Question:
Please can anyone help with acheiving such a menu w horizontal swipe with the marked pen options ?
Thanks alot
Any help would be appreciated.
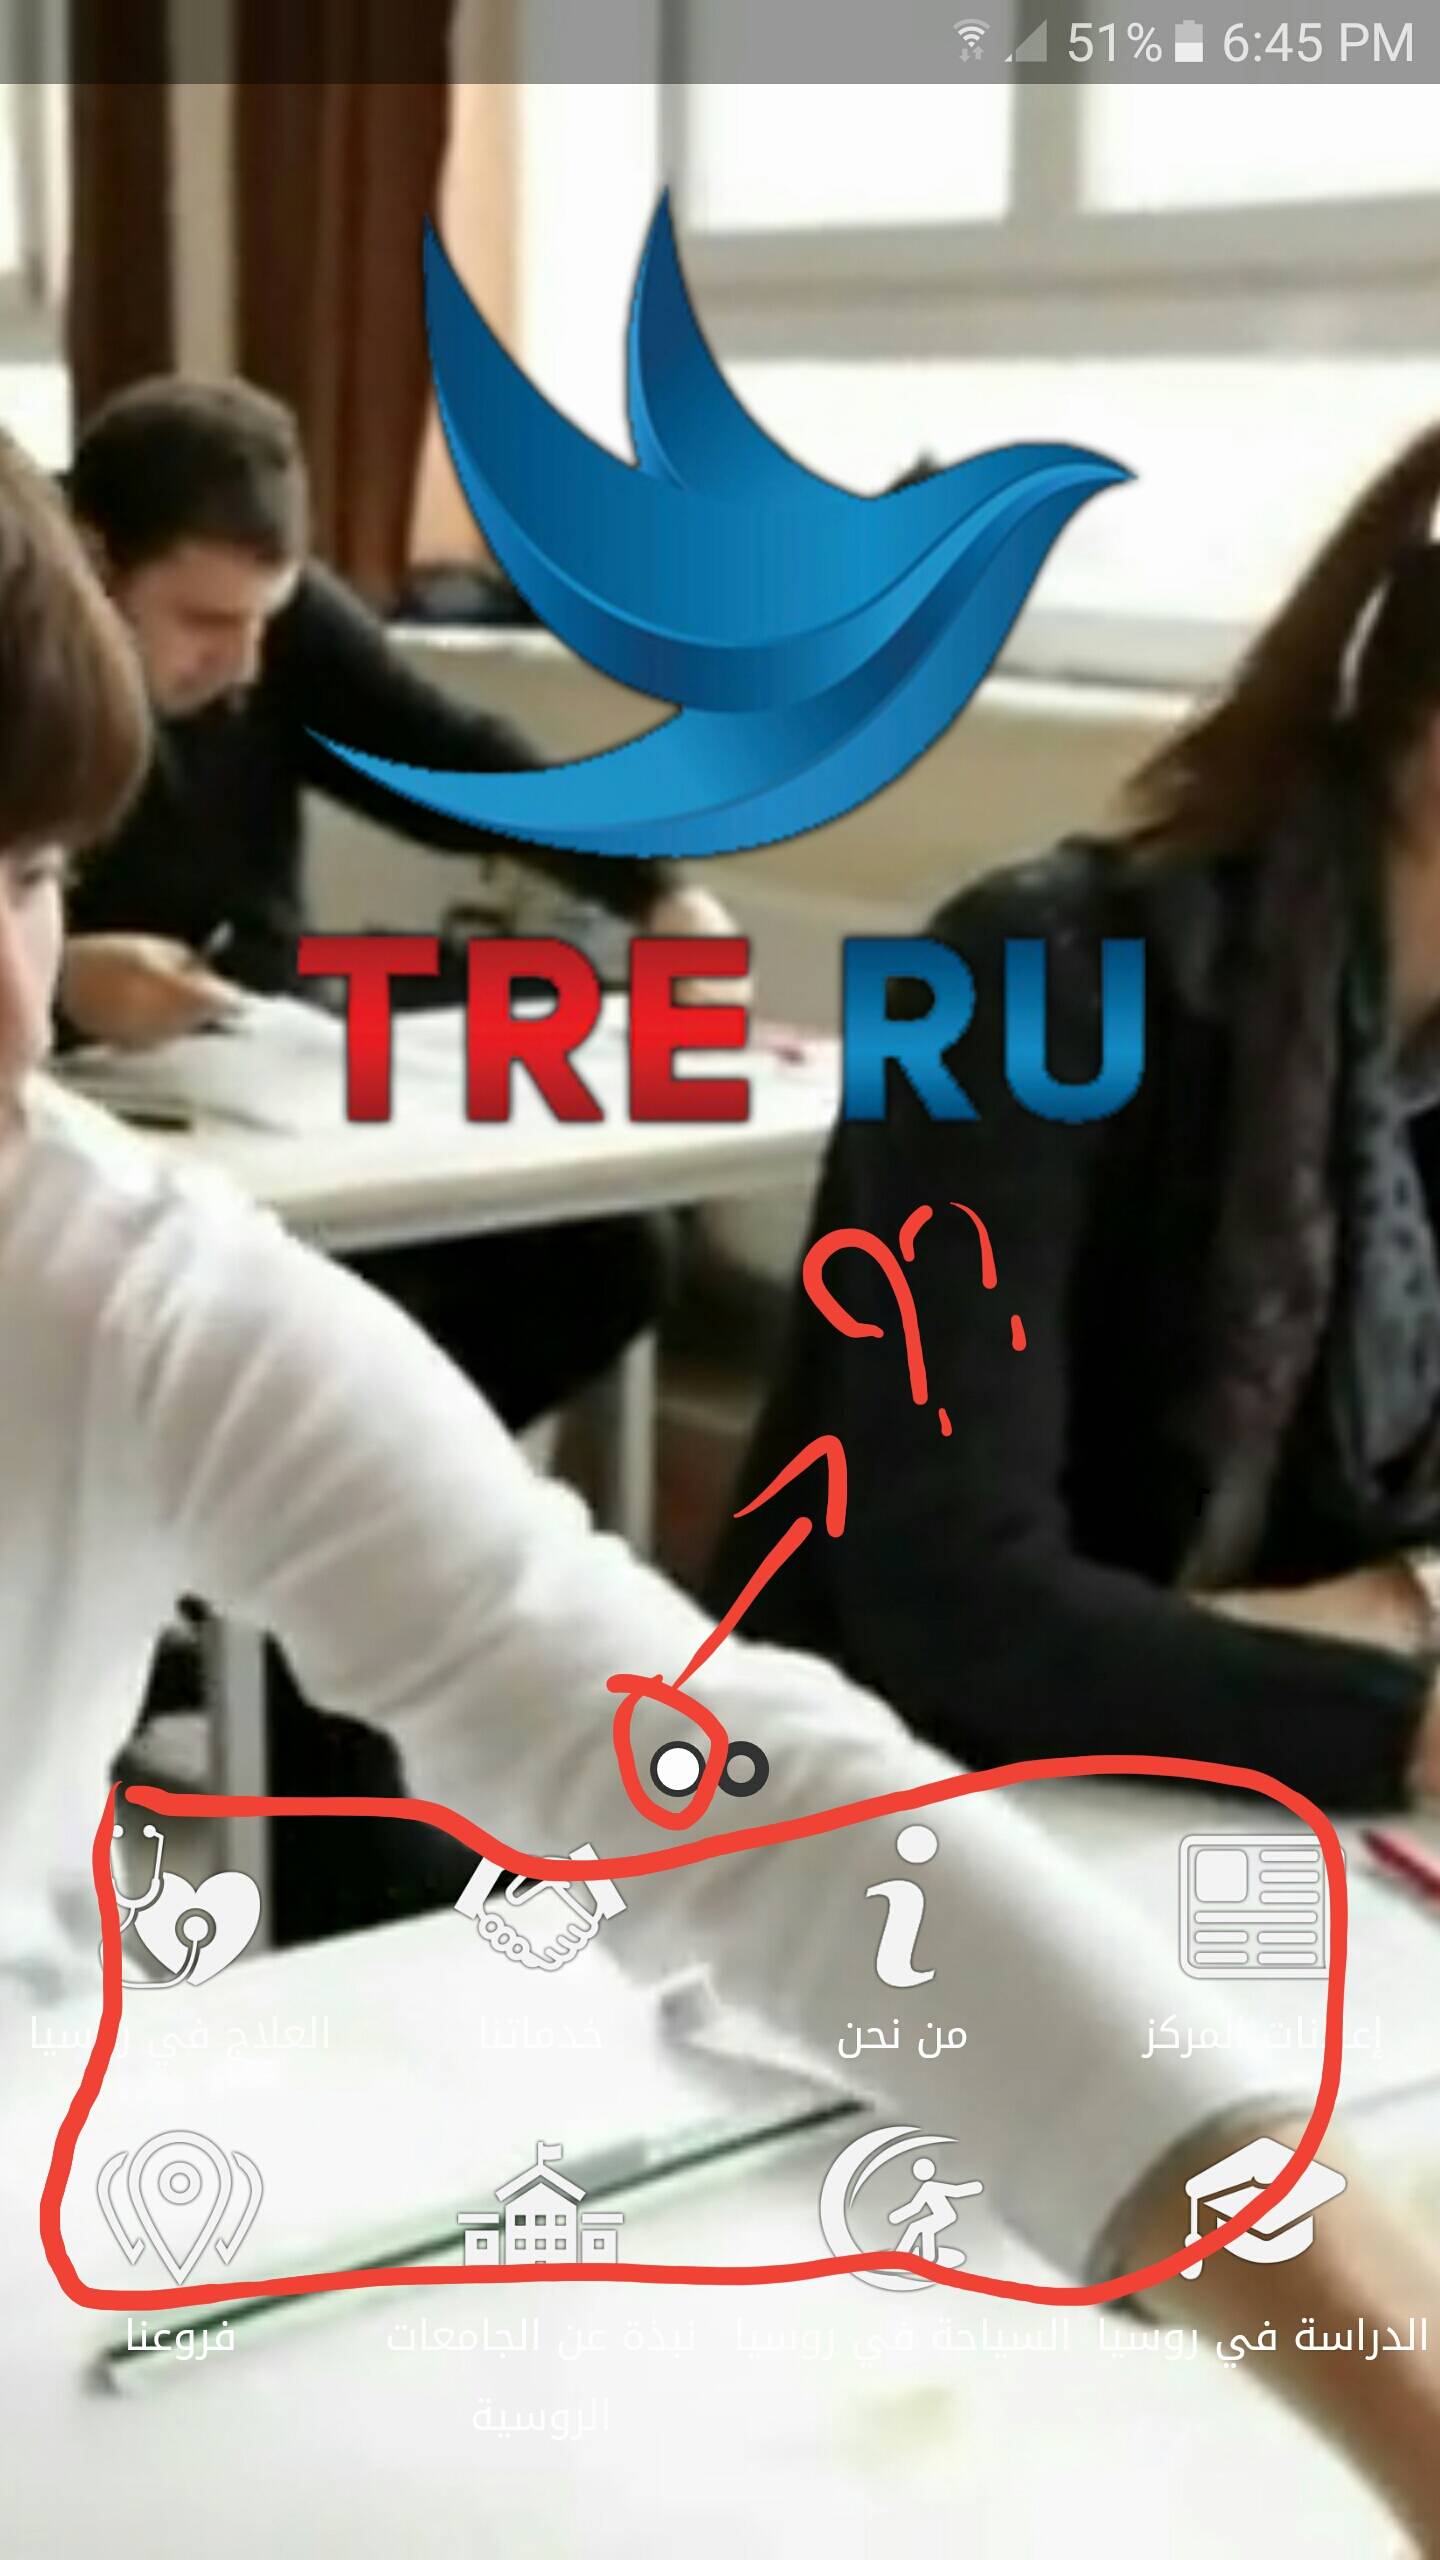
Answer: Start with a <URL>.